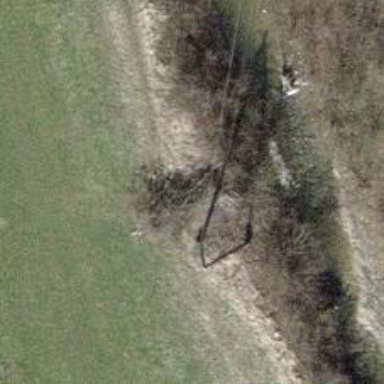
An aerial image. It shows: Power pole.